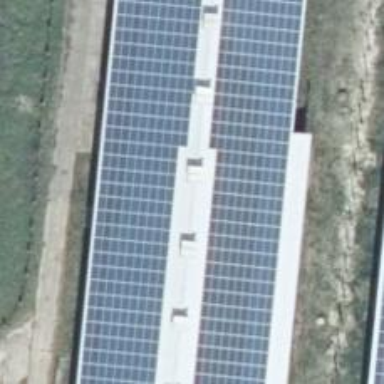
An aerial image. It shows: Small solar photovoltaic panel used as generator to produce electricity.